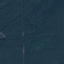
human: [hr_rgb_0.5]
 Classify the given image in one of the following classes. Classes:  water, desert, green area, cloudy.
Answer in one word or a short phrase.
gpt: green area